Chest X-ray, AP view. Patient: 57 years old, sex M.
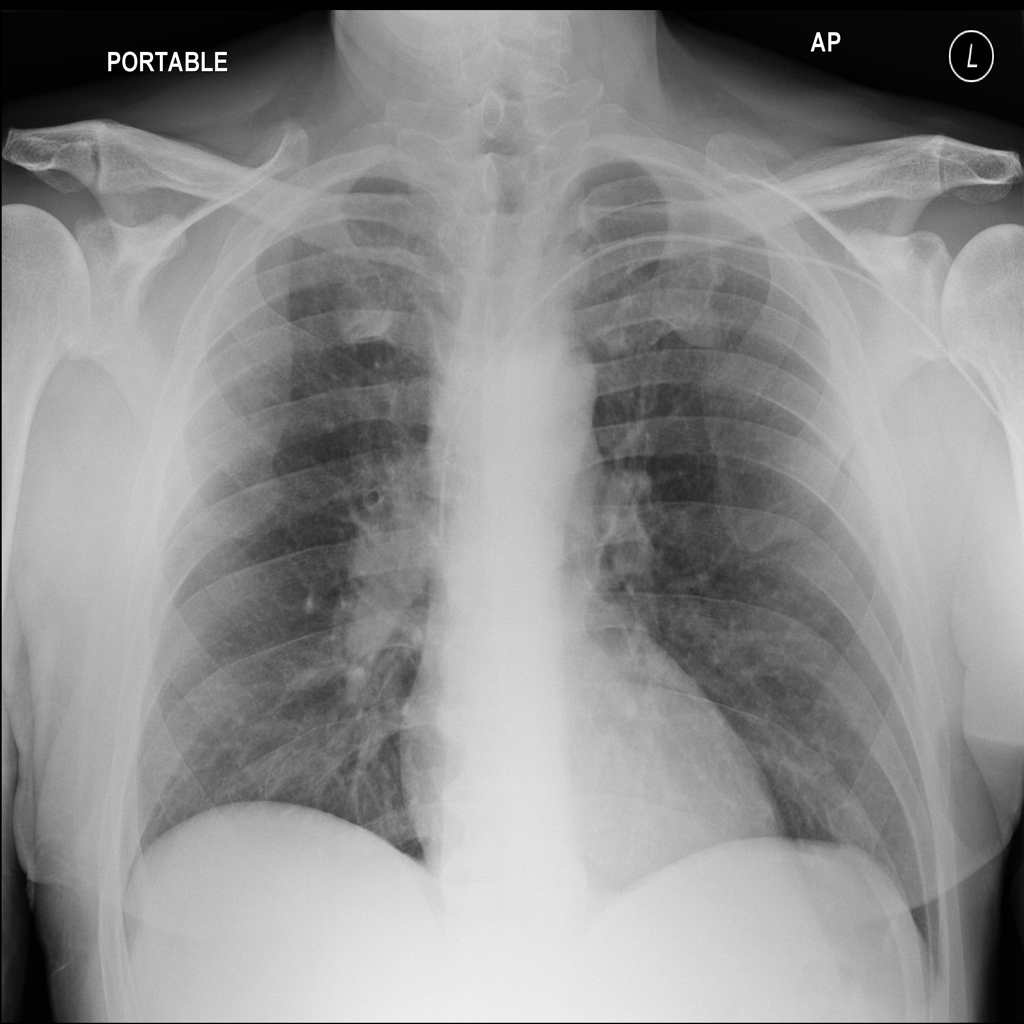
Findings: Mass